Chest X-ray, AP view. Patient: 45 years old, sex M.
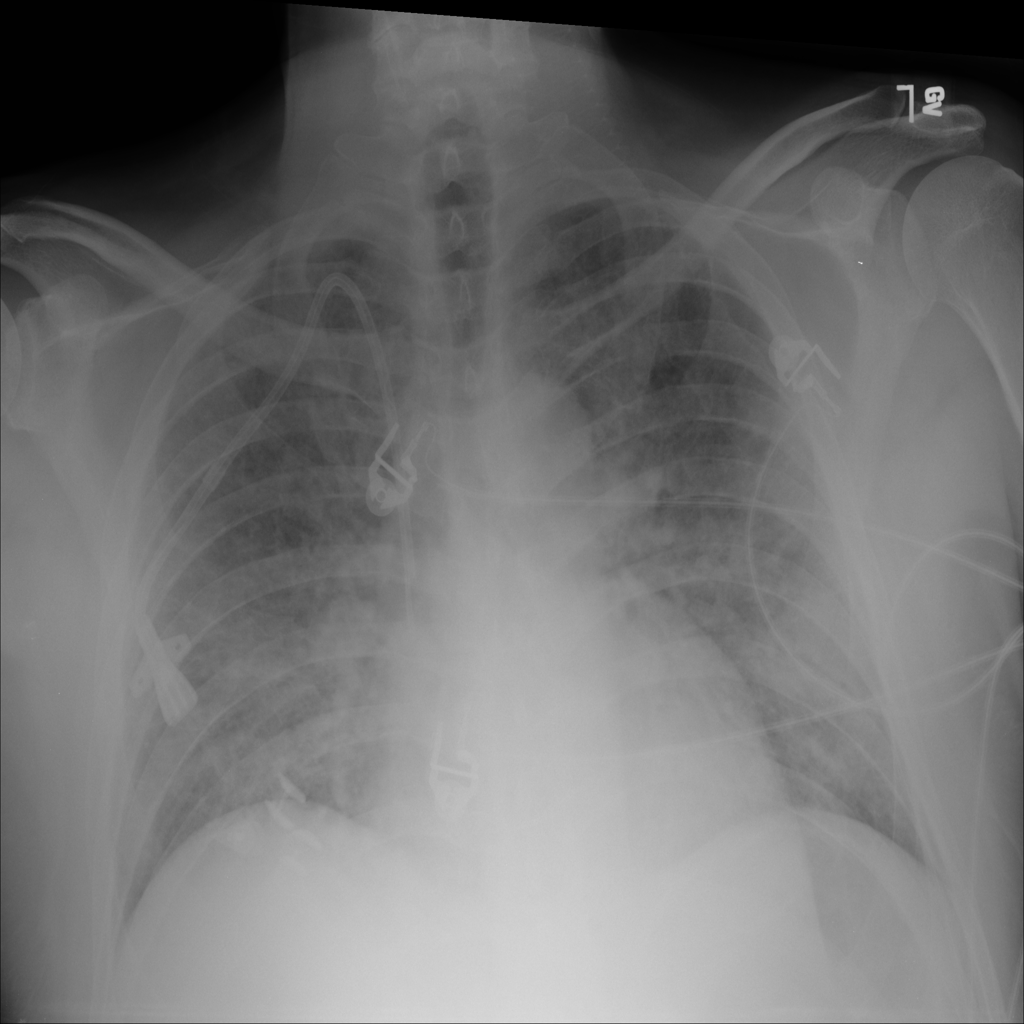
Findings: Infiltration, Mass